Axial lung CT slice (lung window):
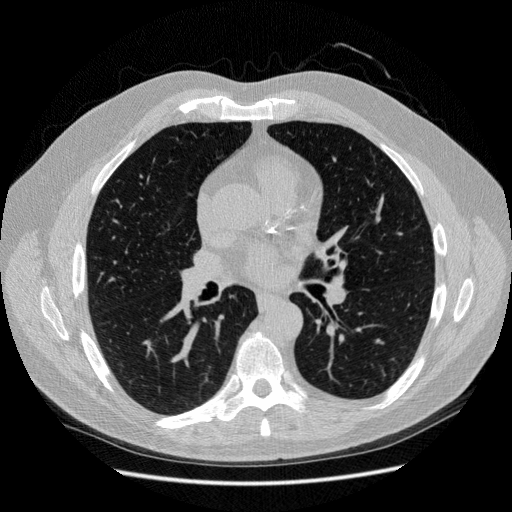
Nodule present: no